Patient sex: M
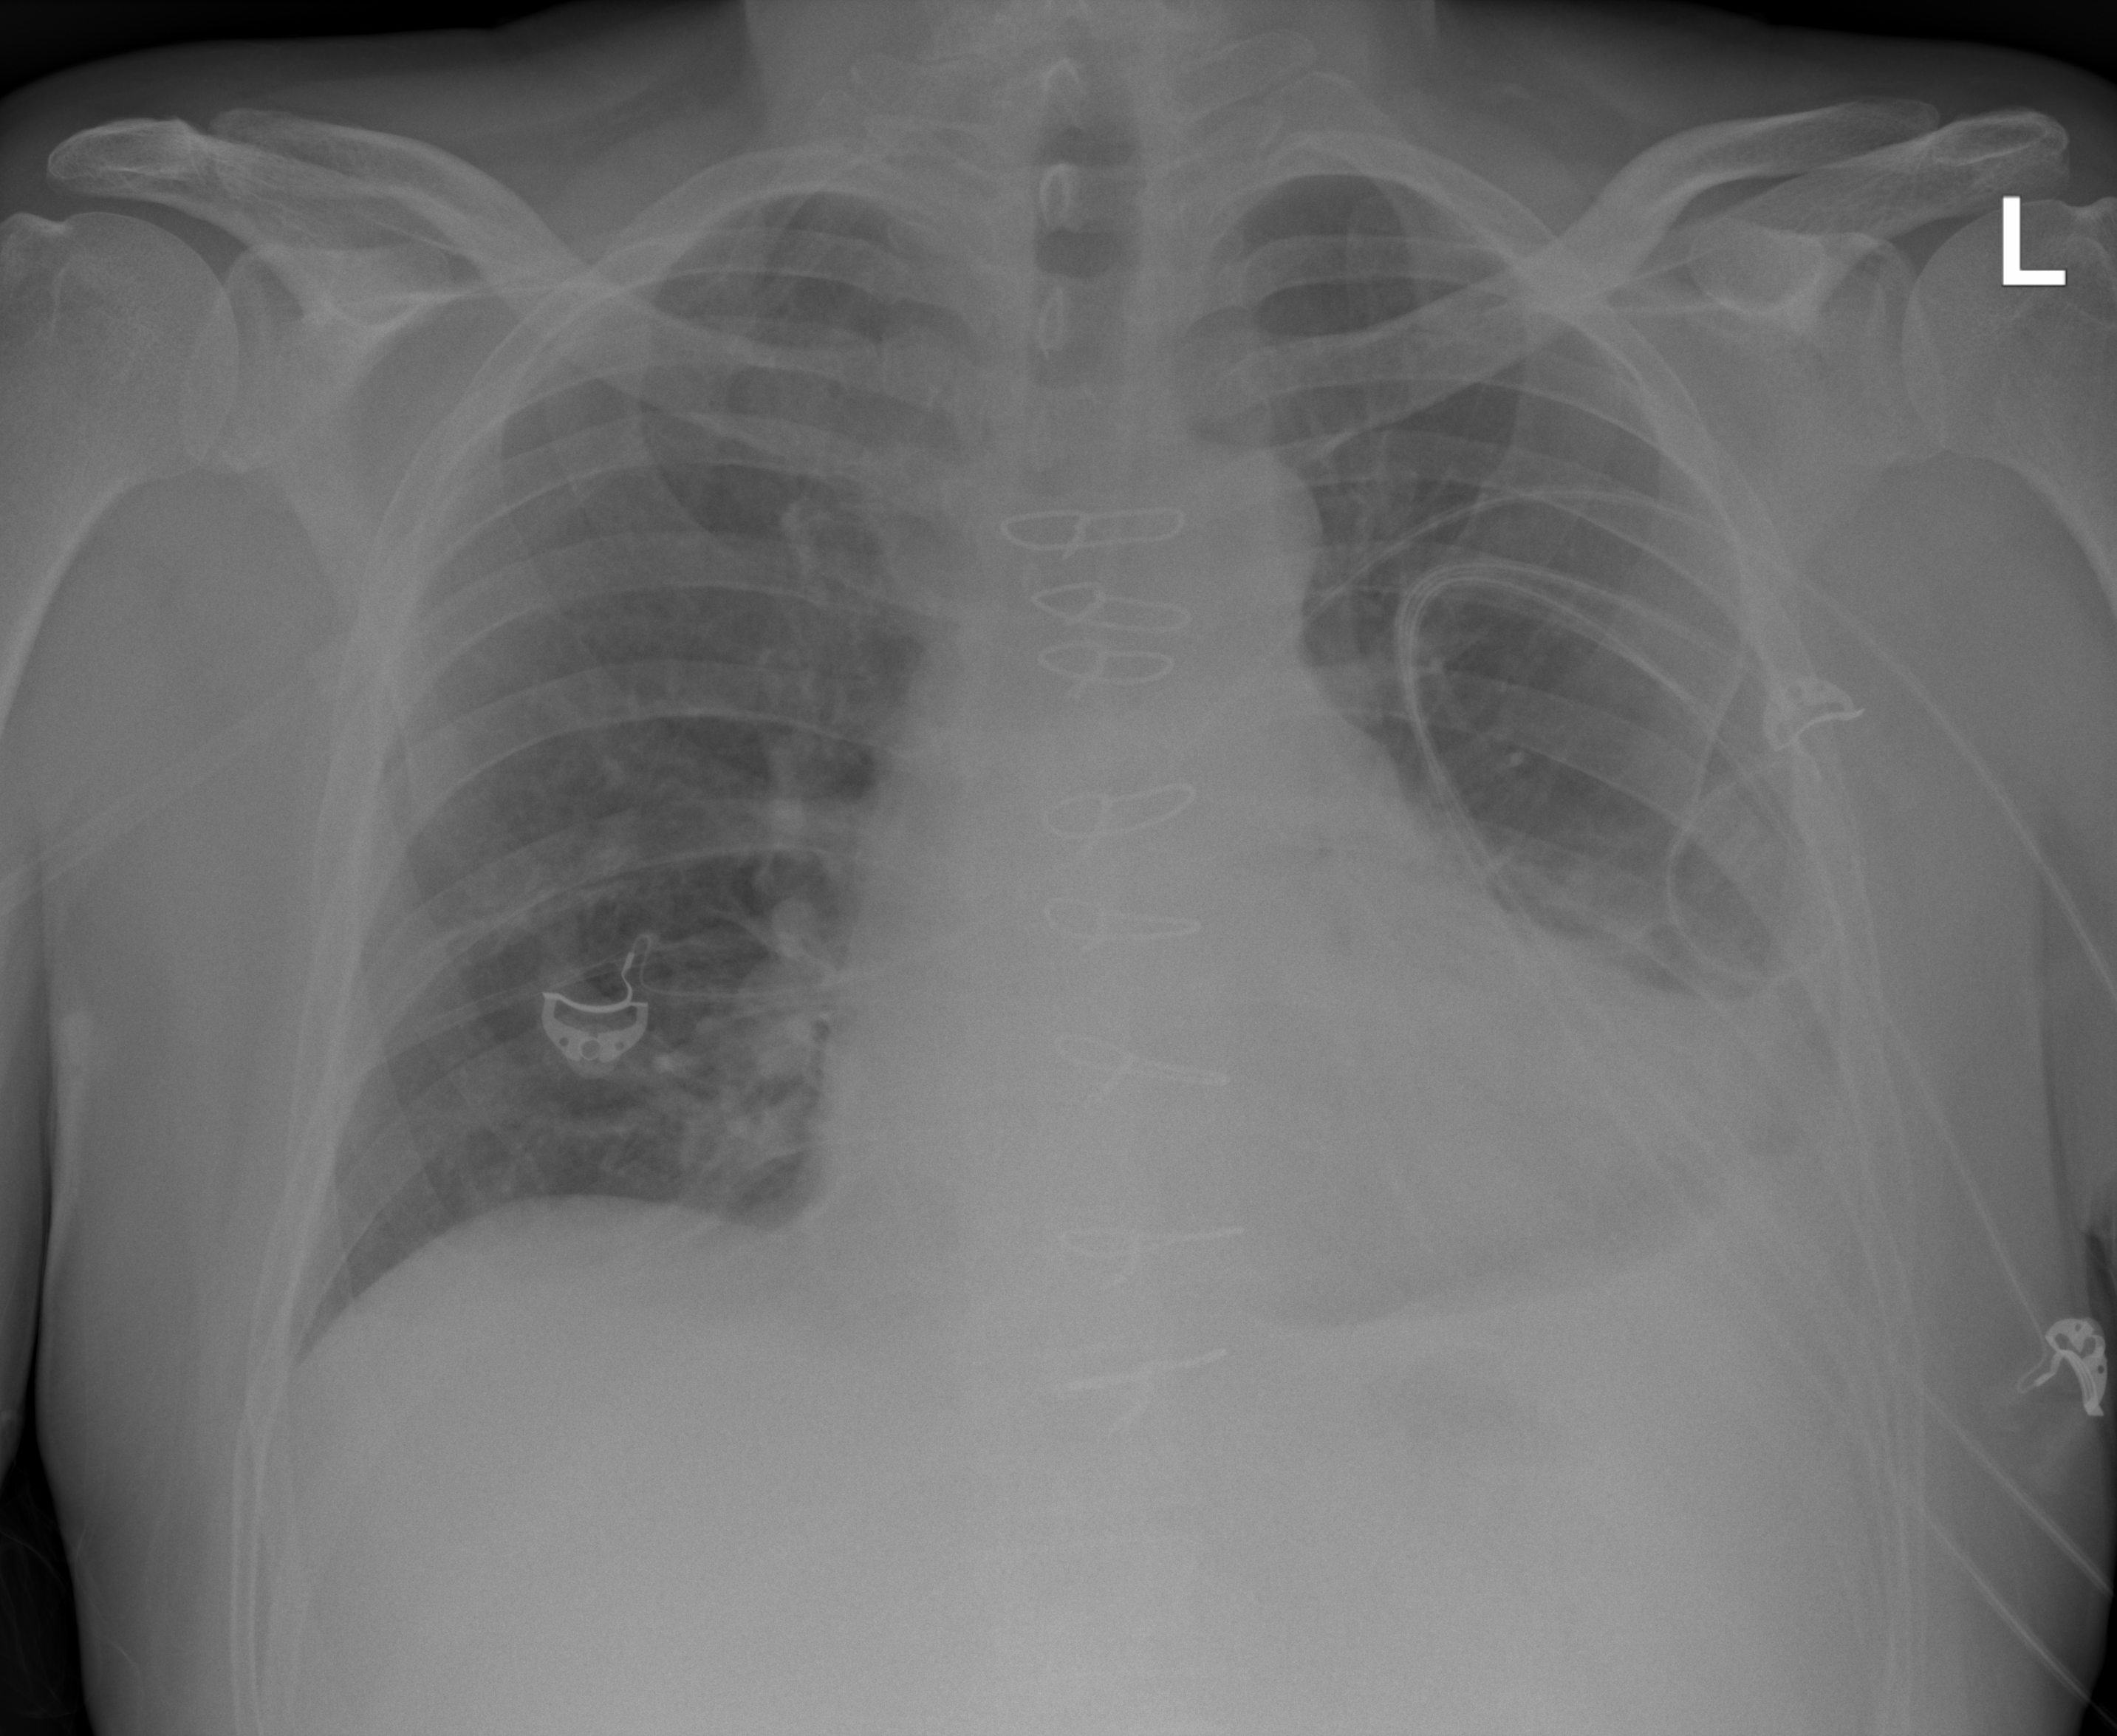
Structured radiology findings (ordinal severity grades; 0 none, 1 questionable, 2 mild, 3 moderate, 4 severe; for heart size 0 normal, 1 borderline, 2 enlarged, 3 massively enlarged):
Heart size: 2
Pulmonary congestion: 0
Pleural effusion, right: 0
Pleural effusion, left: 2
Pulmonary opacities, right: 0
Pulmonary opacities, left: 2
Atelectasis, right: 2
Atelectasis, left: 2